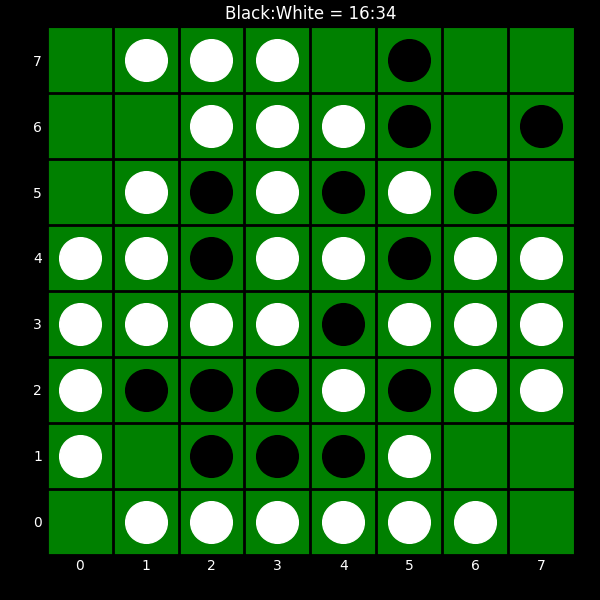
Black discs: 16
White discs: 34